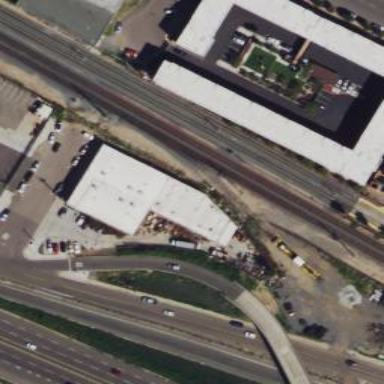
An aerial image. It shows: Commercial building.